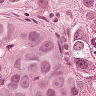
Metastatic tissue present: yes